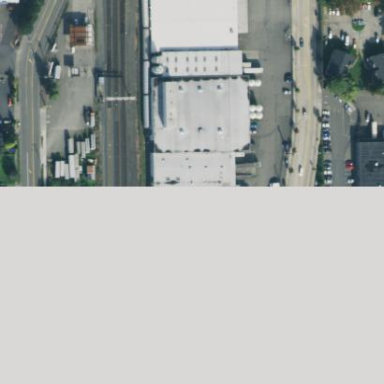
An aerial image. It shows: Warehouse building.